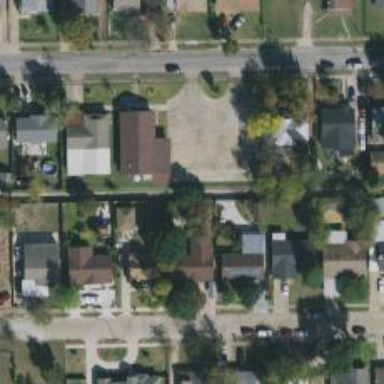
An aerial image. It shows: Alleyway designated as service road.